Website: home-depot
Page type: customer-info-address
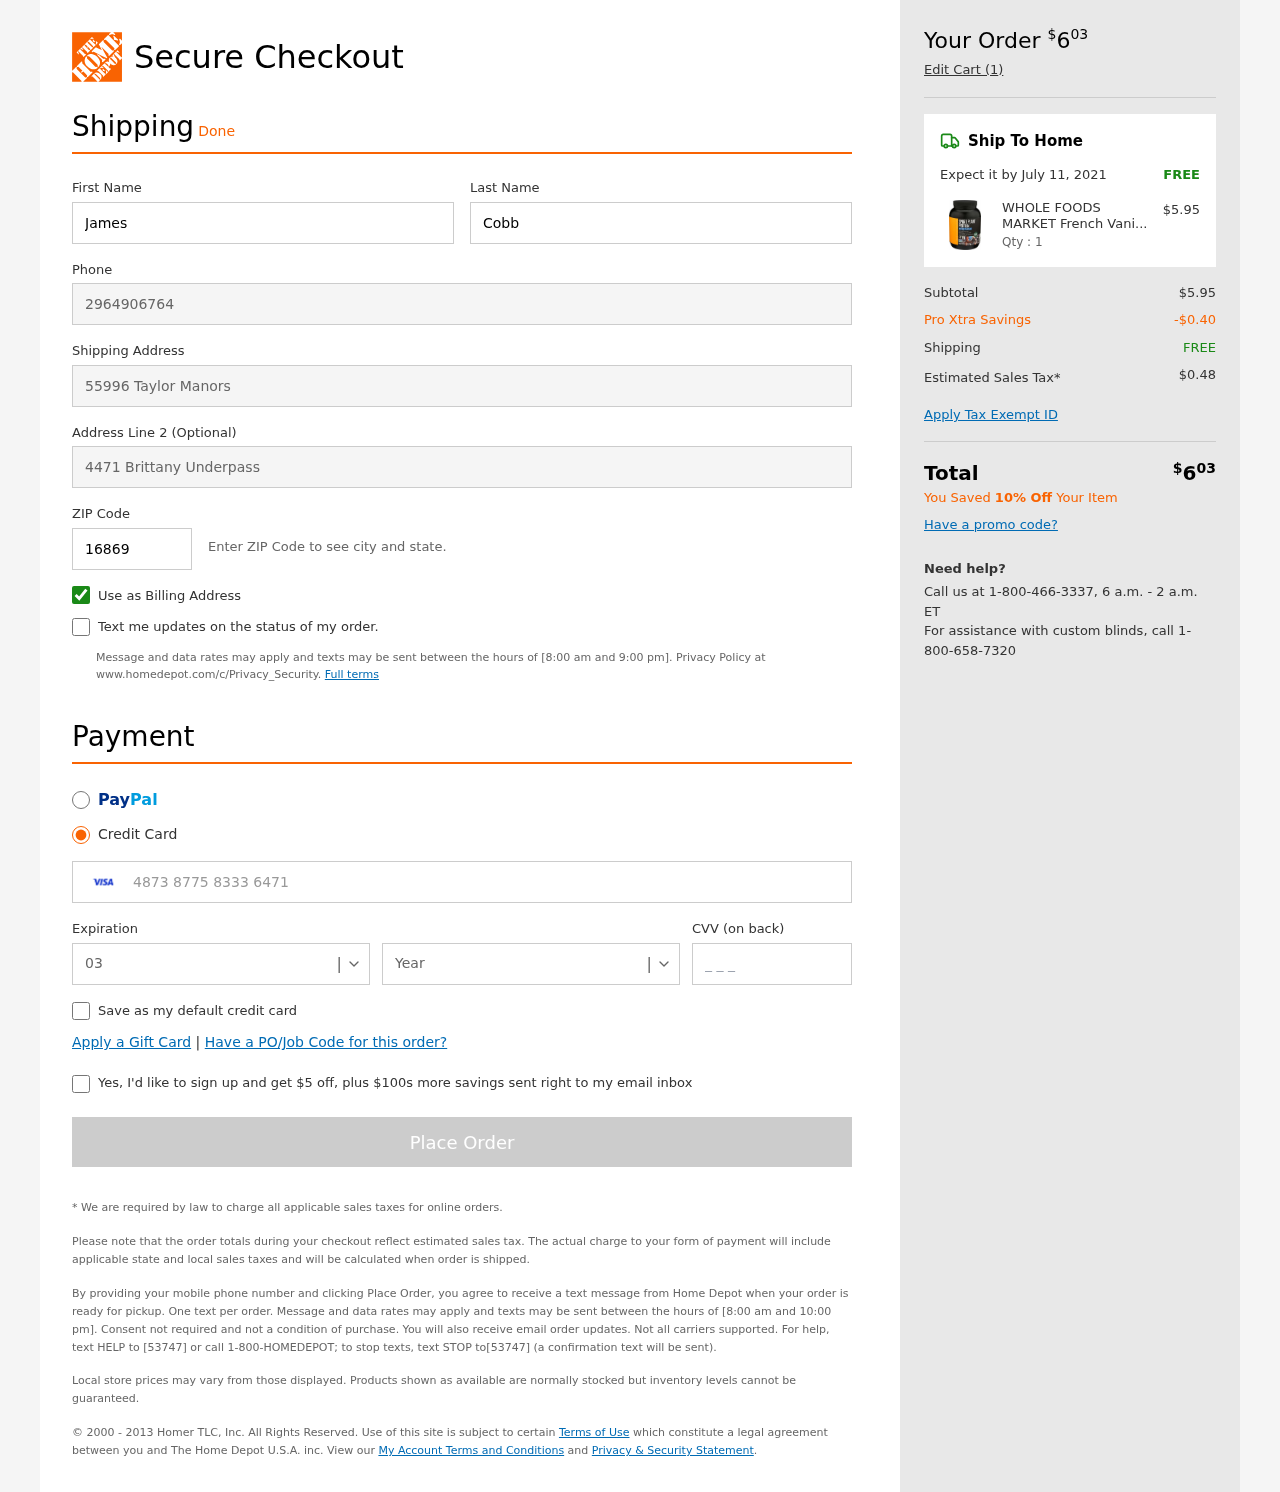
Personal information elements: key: PII_CARD_CVV
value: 704
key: PII_CARD_EXPIRY_MONTH
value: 03
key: PII_CARD_EXPIRY_YEAR
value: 29
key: PII_CARD_NUMBER
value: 4873 8775 8333 6471
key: PII_FIRSTNAME
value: James
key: PII_LASTNAME
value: Cobb
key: PII_PHONE
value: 2964906764
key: PII_POSTCODE
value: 16869
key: PII_STREET
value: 55996 Taylor Manors
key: PII_STREET2
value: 4471 Brittany Underpass
Product elements: key: PRODUCT1_NAME
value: WHOLE FOODS MARKET French Vanilla Plant Protein Shake, 33 OZ
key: PRODUCT1_PRICE
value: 5.95
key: PRODUCT1_QUANTITY
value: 1
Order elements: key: ORDER_TOTAL
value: $603
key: ORDER_NUM_ITEMS
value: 1
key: ORDER_DELIVERY_DATE
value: July 11, 2021
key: ORDER_SHIPPING_COST
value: FREE
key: ORDER_SUBTOTAL
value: $5.95
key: ORDER_DISCOUNT
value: -$0.40
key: ORDER_SHIPPING_COST2
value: FREE
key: ORDER_TAX
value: $0.48
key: ORDER_TOTAL2
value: $603
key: ORDER_SAVINGS_MESSAGE
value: You Saved 10% Off Your Item